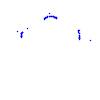
Particle: proton